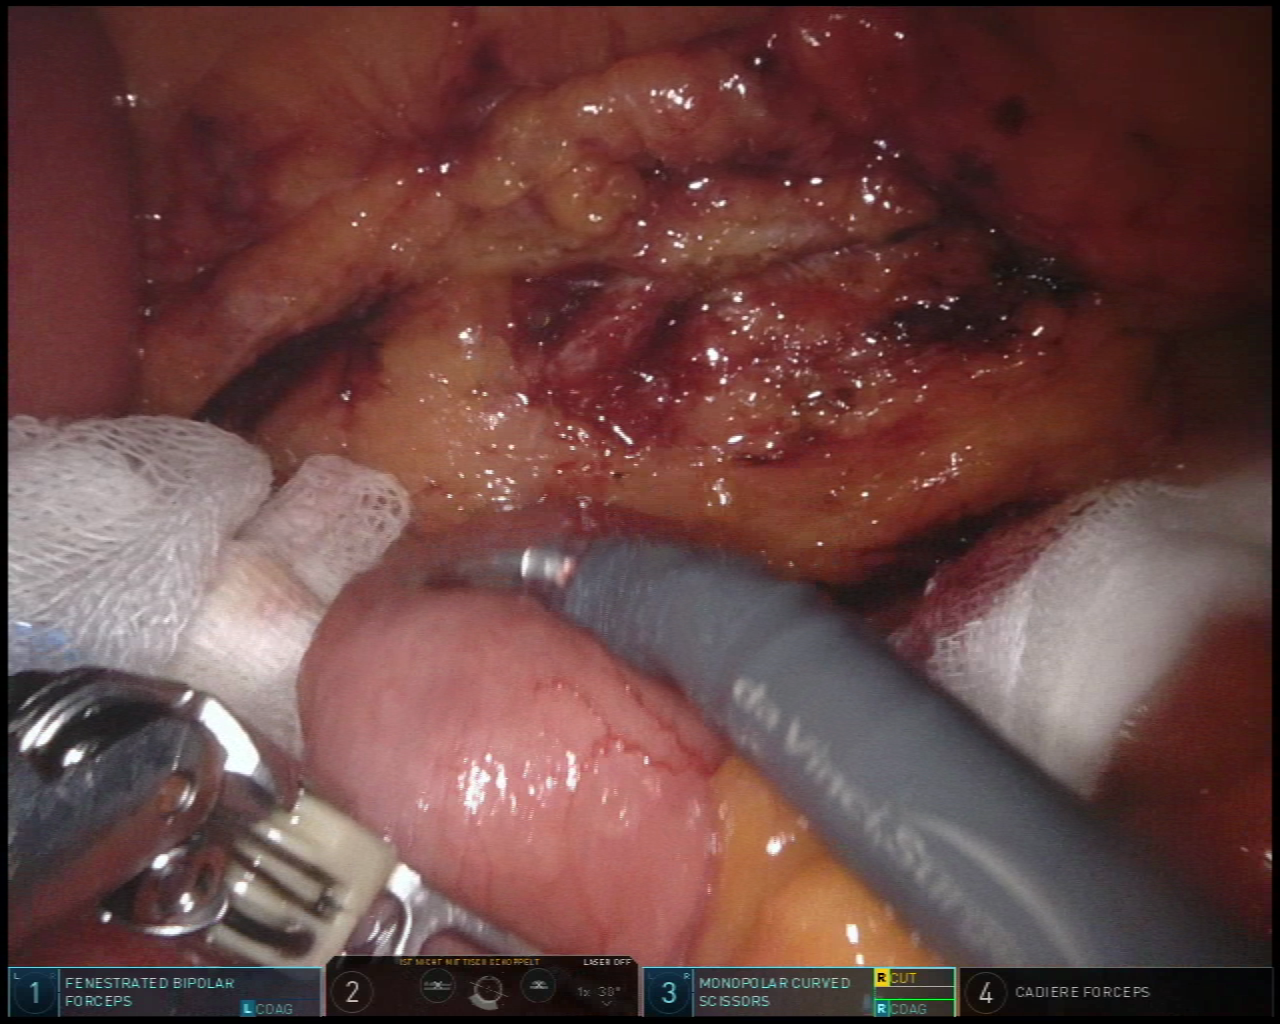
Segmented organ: inferior_mesenteric_artery
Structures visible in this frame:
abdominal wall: no
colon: no
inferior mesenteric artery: yes
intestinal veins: no
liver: no
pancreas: no
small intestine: yes
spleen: no
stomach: no
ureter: no
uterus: no
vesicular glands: no